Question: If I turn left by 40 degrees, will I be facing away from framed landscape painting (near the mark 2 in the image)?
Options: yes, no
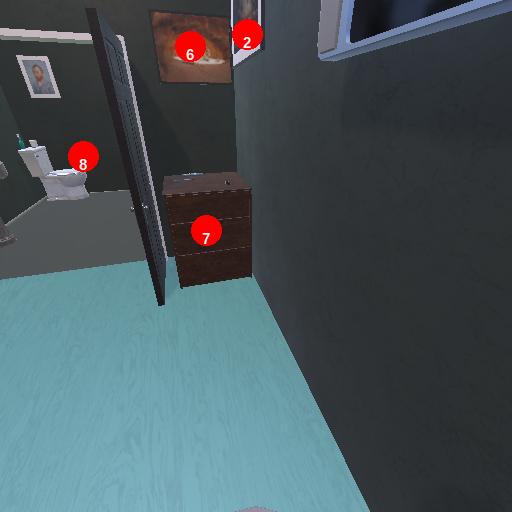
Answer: yes